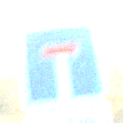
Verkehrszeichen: Sackgasse
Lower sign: HinweisGeaenderteVorfahrtVerkehrsfuehrungVerkehrsregelung3
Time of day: SunriseSunset
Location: Outdoor (RoadRail)
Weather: PartlyCloudy
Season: NotSpecified
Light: Natural